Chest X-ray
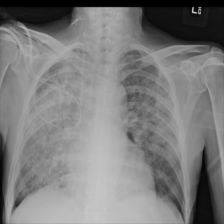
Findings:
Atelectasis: negative
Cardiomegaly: negative
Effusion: positive
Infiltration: positive
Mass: negative
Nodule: negative
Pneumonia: negative
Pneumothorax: negative
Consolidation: negative
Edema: negative
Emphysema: negative
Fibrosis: negative
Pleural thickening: negative
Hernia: negative